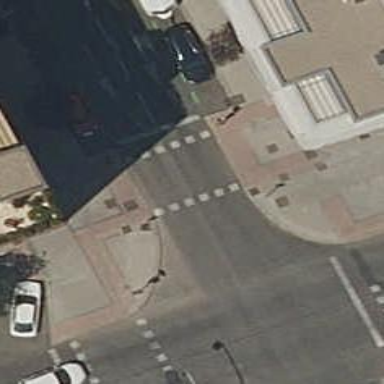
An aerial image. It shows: Road with traffic signals and zebra crossing with traffic signals.